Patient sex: F
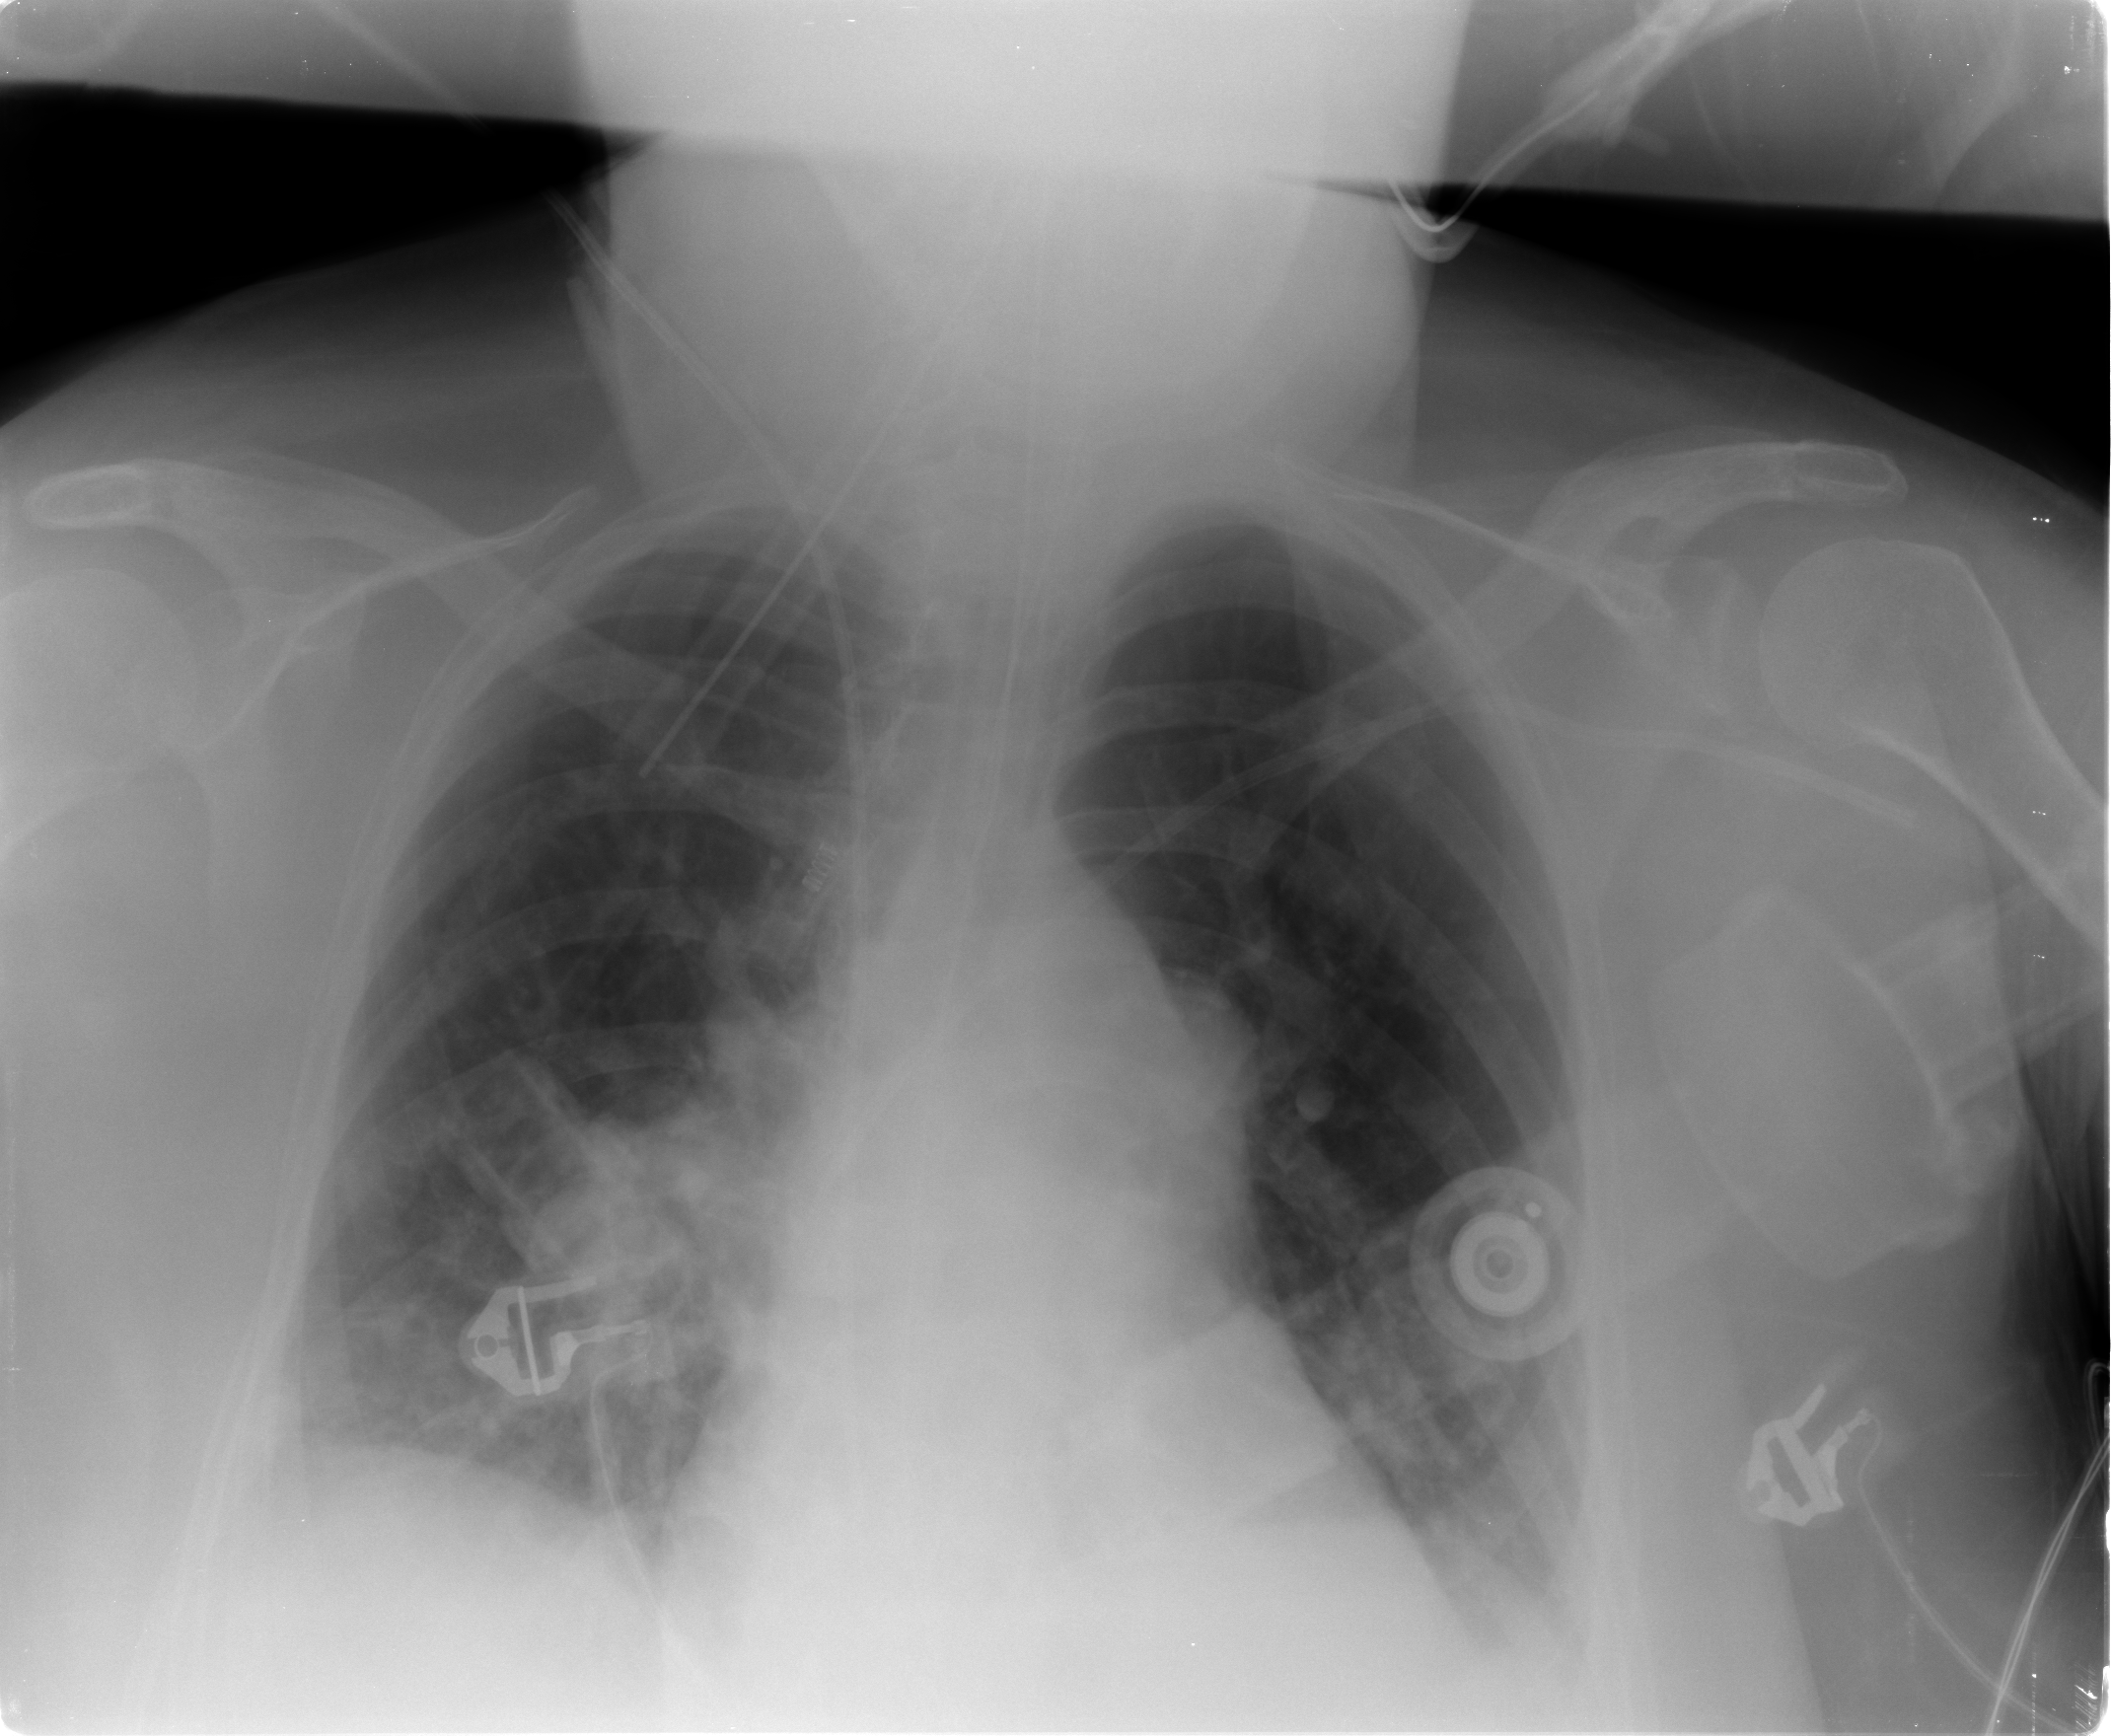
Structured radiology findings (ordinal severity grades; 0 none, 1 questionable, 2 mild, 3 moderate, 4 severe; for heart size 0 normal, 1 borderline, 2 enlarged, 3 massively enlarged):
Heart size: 1
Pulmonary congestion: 2
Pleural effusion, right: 0
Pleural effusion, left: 2
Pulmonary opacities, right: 0
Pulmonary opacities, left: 0
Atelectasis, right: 2
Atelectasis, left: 2